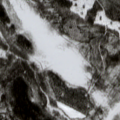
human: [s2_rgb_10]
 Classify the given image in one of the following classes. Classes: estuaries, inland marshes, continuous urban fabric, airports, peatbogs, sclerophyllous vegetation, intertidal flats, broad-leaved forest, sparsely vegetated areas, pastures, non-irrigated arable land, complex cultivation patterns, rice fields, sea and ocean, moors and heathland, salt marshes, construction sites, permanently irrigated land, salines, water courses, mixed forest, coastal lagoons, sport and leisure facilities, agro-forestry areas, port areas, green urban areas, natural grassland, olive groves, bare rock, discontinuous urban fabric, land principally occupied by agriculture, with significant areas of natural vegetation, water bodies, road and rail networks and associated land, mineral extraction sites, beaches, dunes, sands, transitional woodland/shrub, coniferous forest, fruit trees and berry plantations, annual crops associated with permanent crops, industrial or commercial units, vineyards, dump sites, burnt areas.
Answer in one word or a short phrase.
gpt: coniferous forest, mixed forest, peatbogs